Question: Can't install app on real device after upgrading Xcode to 6.3.1.
Device and Xcode restarting doesn't help.
Any workarounds?

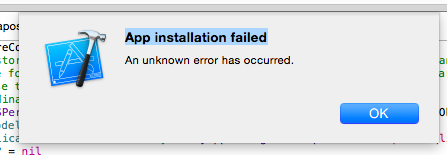
Answer: Finally problem solved by executing 'pod update'.